Interaction volume radius: 10 \u00c5
Interaction volume height: 20 \u00c5
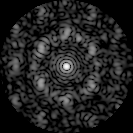
Disorder parameter: 0.7057